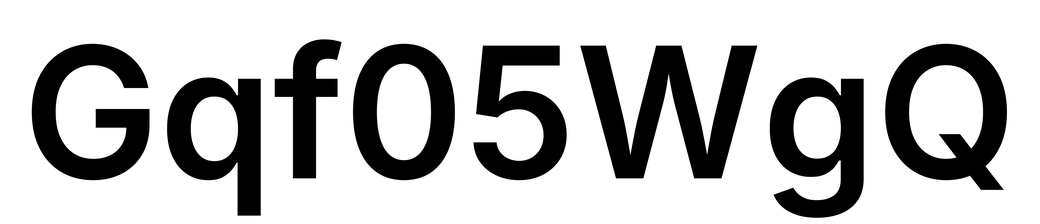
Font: Inter_SemiBold